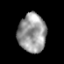
Tissue: prostate
Cell type: T cells
Senescence score: 0.2698
Nuclear area (px): 1059
Mean DAPI intensity: 154.146